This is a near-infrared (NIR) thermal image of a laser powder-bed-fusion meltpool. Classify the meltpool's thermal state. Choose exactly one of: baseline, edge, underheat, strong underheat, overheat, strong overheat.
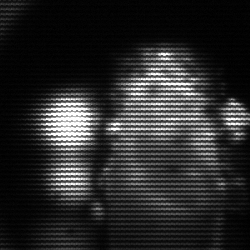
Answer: strong underheat